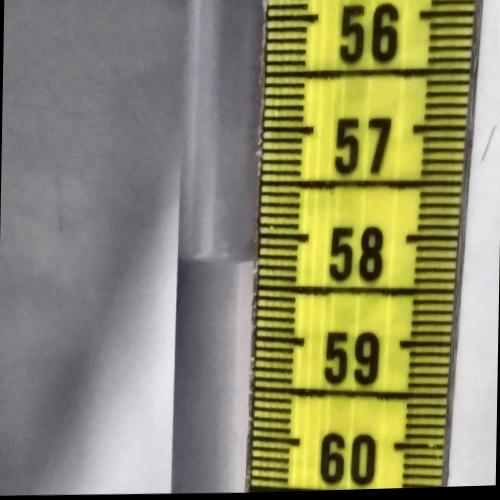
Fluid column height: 58.2 cm